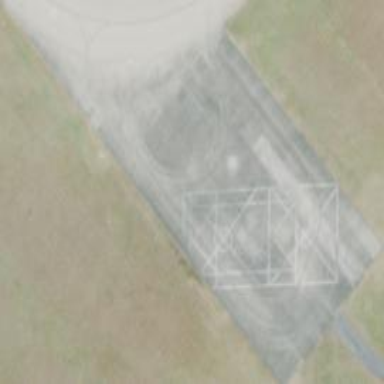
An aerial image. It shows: Apron at the airport with concrete surface.